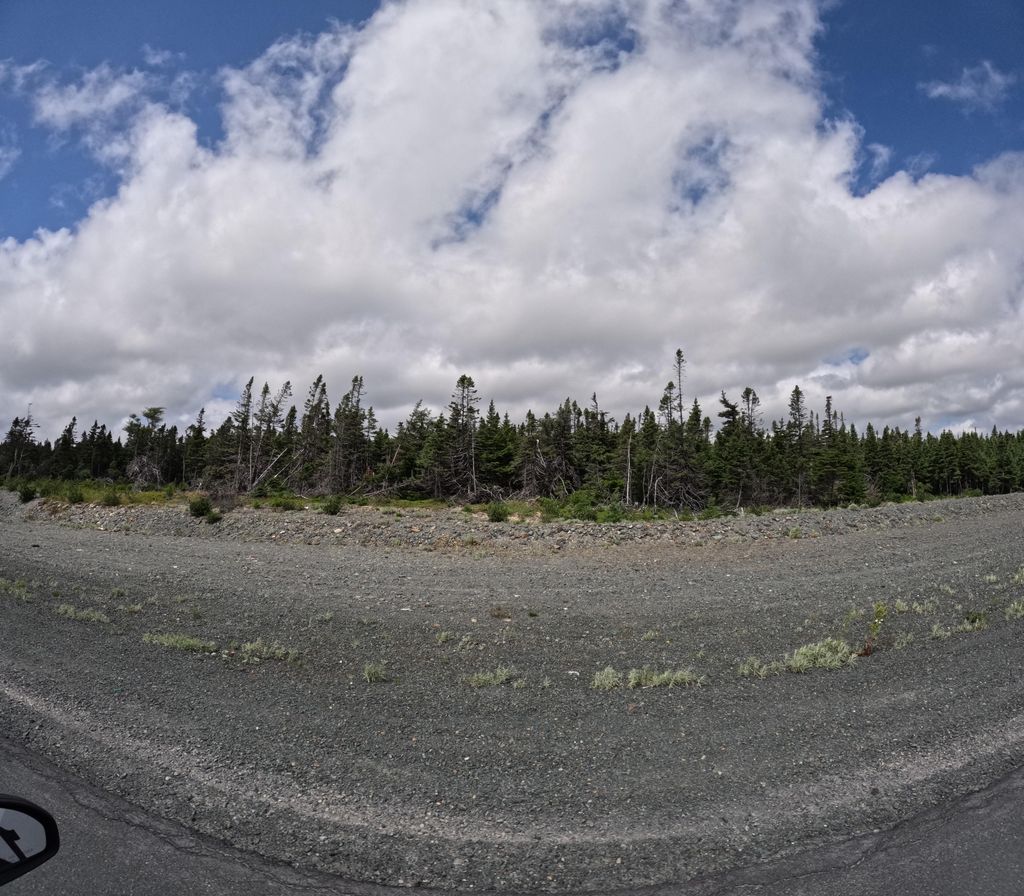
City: st_johns